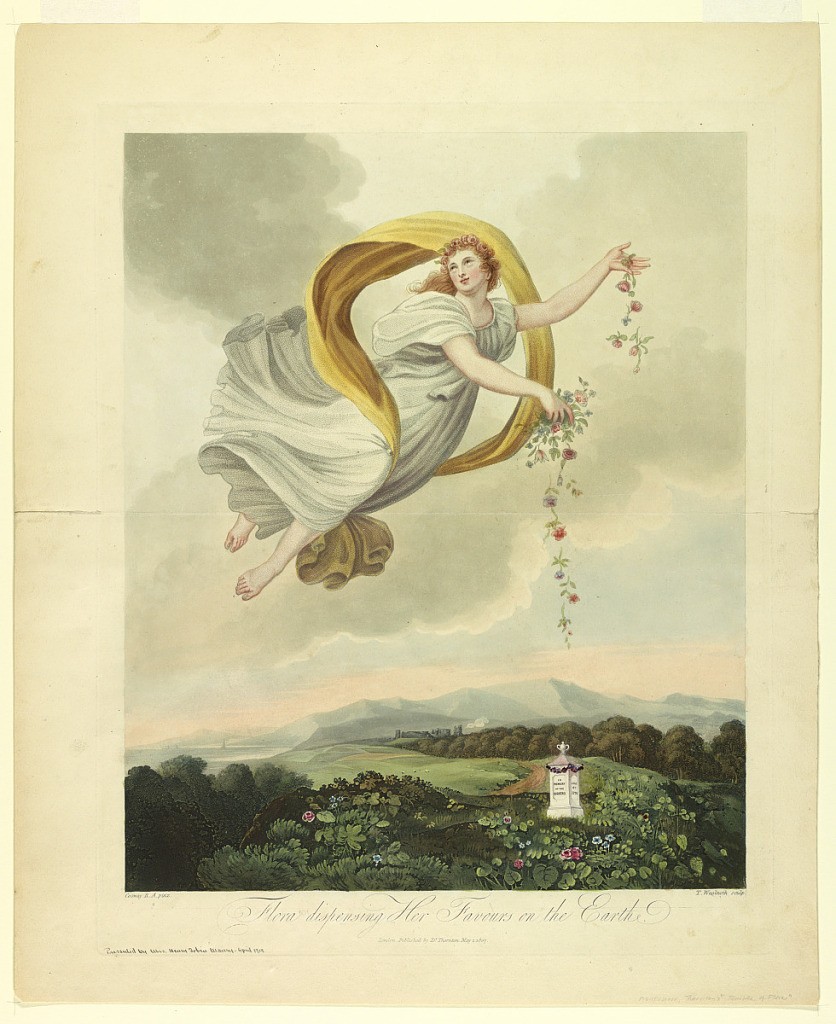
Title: Flora Dispensing Her Favours on the Earth
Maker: Thomas Woolnooth Sr., British, 1785 - 1871
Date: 1807
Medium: Stipple engraving on paper
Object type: Print
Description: Stipple engraving, published by Dr. Thornton as frontispiece to Temple of Flora, 1807.